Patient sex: M
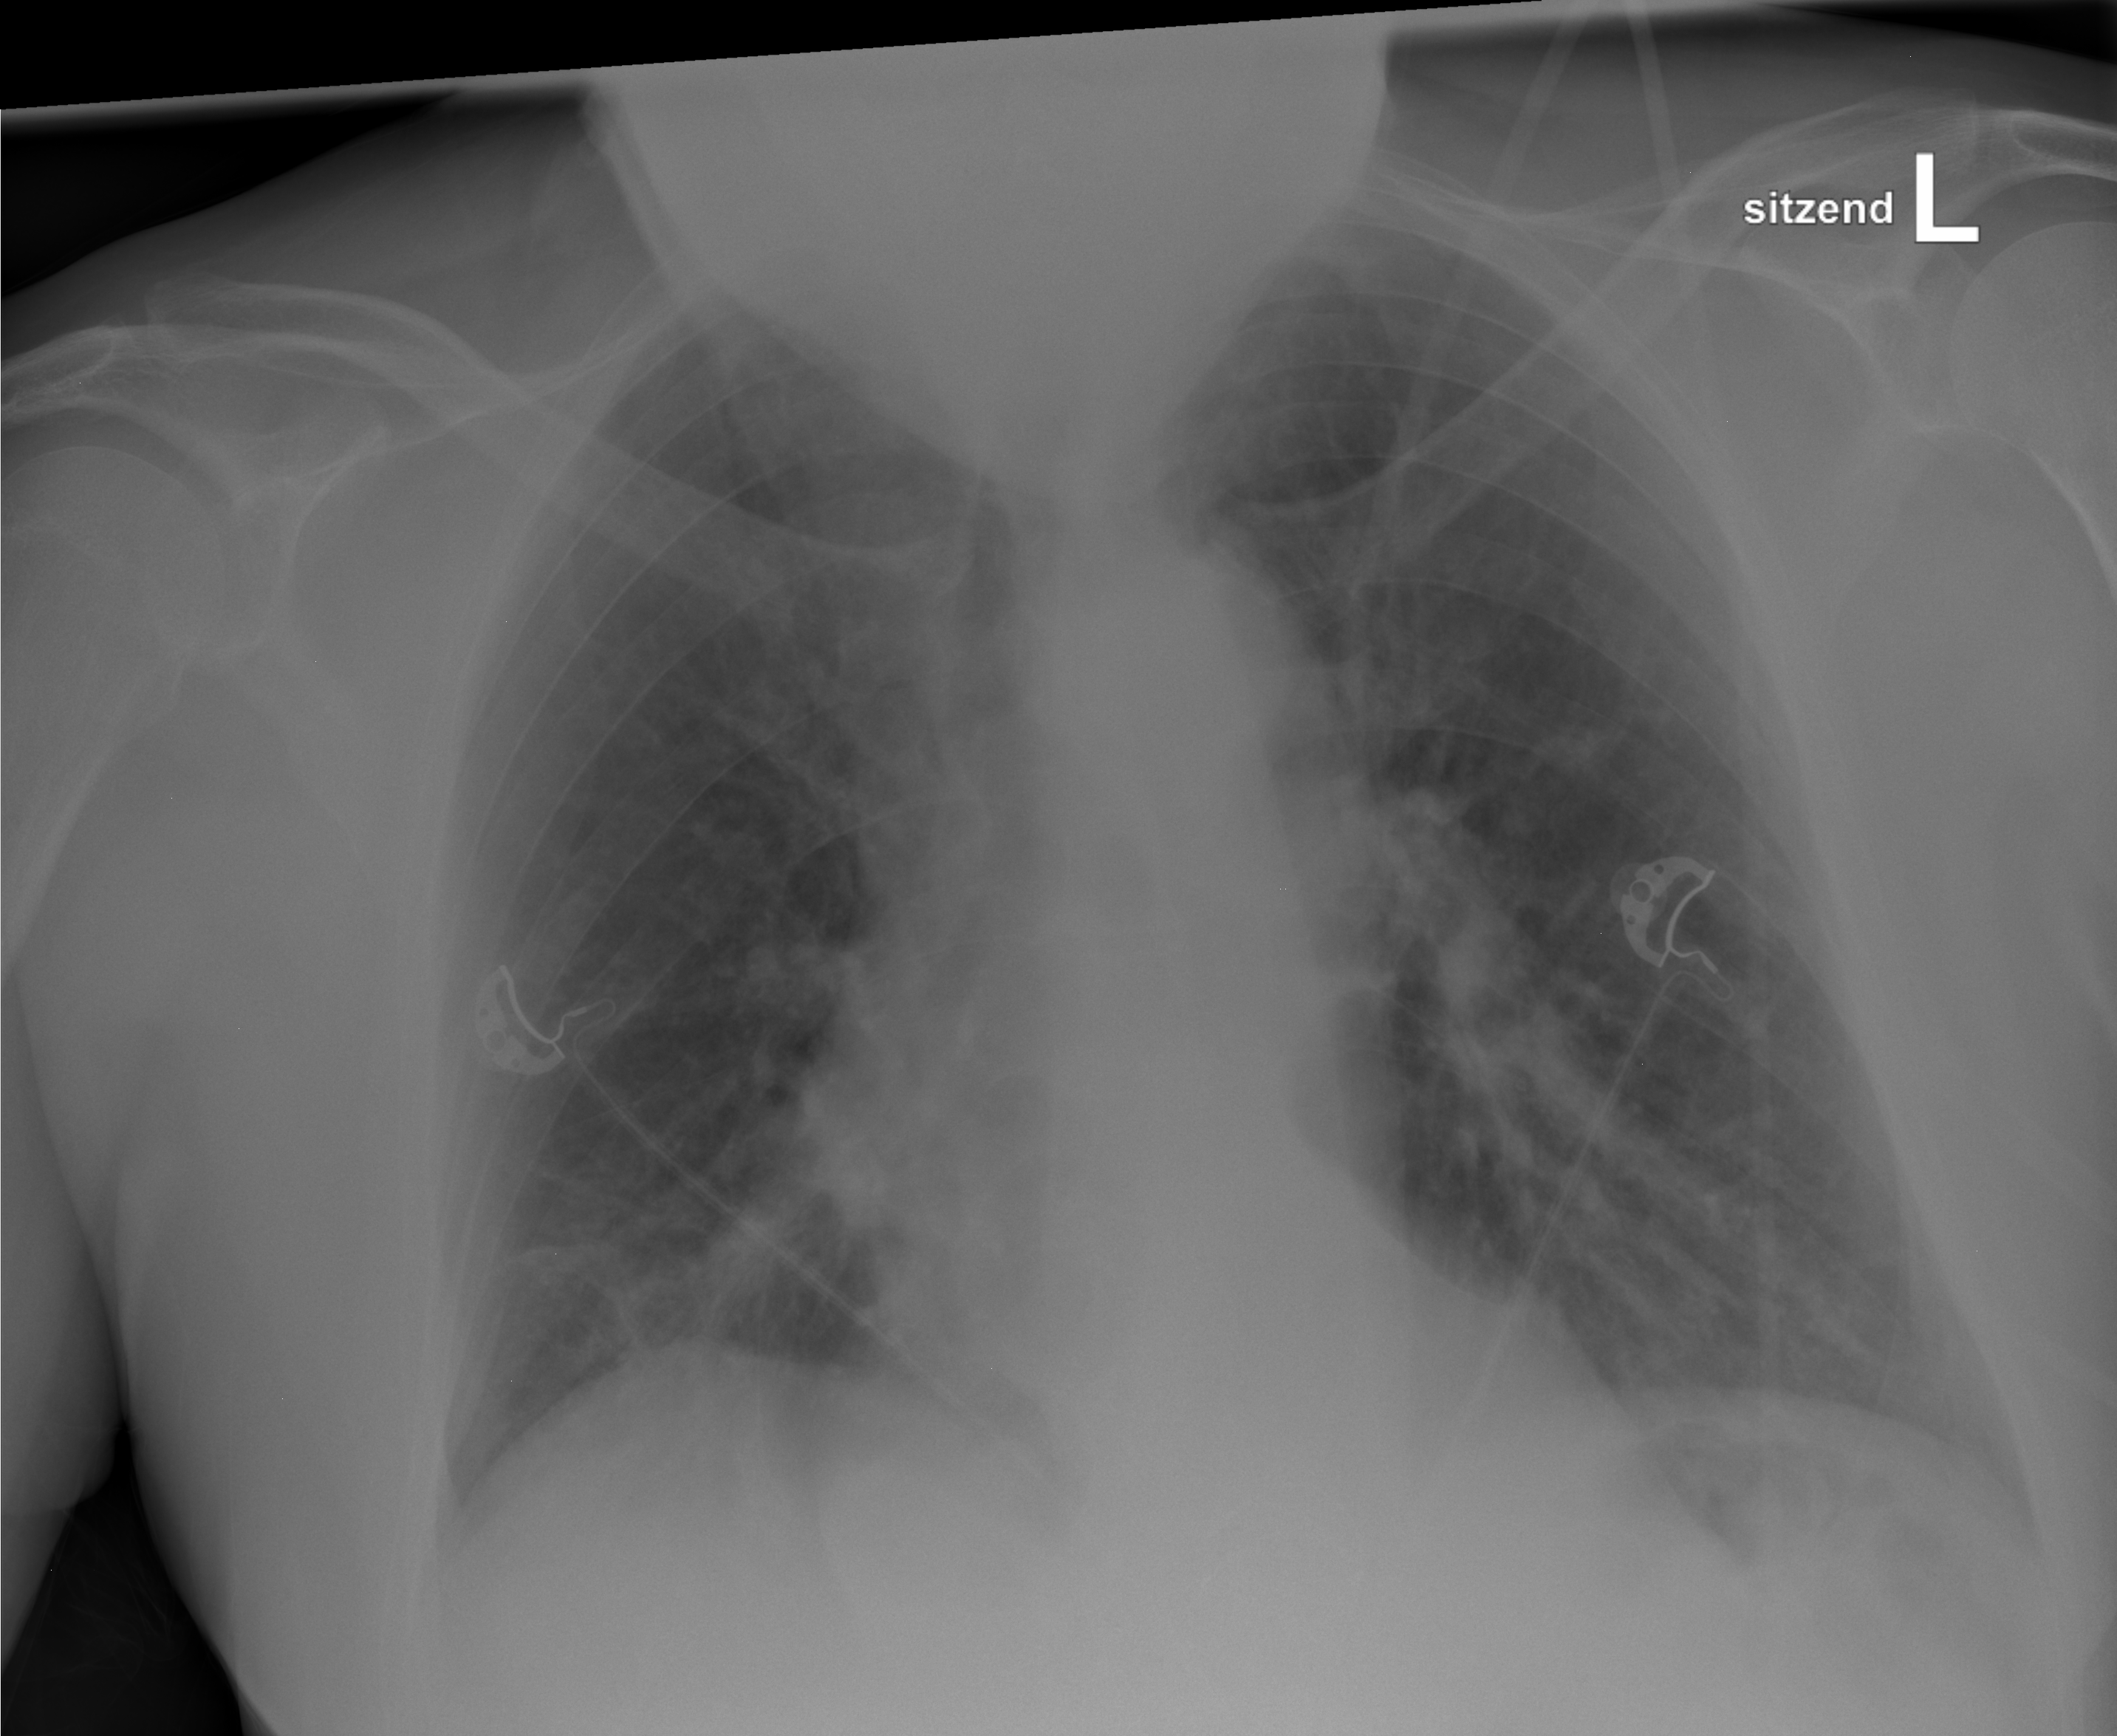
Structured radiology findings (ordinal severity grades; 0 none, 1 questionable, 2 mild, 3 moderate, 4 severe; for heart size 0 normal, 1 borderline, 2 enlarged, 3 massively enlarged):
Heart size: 0
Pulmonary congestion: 2
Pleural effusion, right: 0
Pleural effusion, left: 2
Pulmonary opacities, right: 0
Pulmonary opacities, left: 0
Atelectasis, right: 0
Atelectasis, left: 0